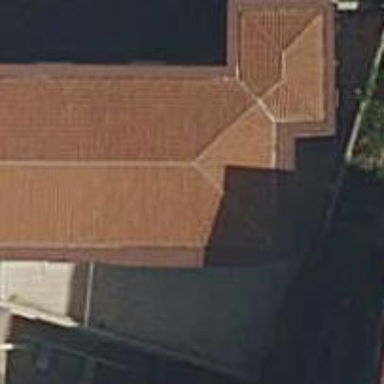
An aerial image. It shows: School building.